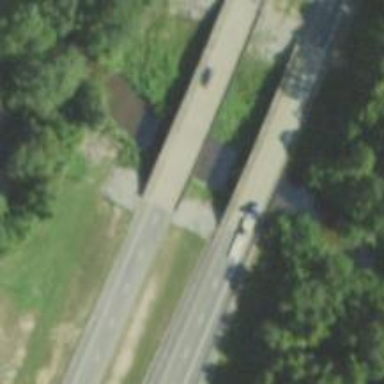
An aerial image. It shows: Bridge for trunk highway with expressway access.